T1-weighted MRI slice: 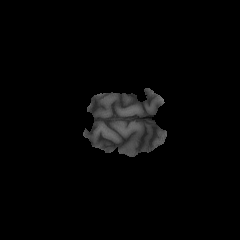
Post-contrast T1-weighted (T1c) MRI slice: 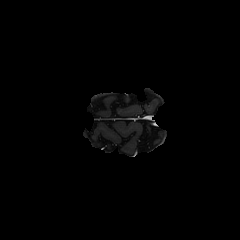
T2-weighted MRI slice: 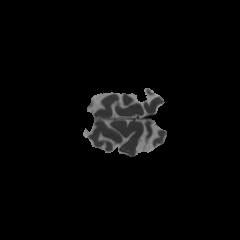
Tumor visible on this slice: no